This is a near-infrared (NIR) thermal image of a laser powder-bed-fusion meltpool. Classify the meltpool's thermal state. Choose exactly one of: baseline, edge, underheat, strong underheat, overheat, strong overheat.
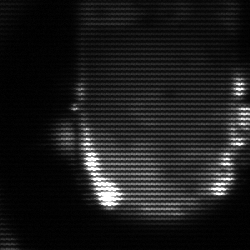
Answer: baseline